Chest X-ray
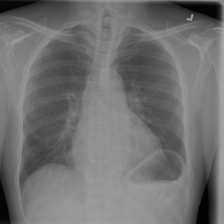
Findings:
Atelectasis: negative
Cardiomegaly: negative
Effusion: negative
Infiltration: negative
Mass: negative
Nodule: negative
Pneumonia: negative
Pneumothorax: negative
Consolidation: negative
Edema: negative
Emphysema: negative
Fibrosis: negative
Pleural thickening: negative
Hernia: negative